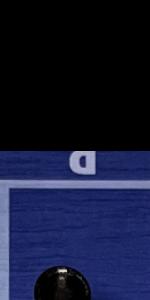
Label: Empty